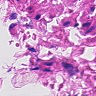
Metastatic tissue present: no